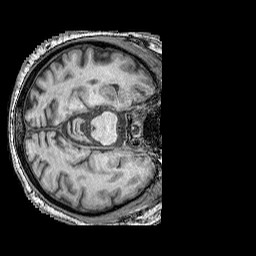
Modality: T1w
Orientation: axial
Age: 58
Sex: male
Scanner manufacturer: siemens
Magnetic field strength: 3 T
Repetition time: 2.25 s
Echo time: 0.00411 s